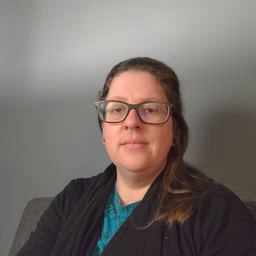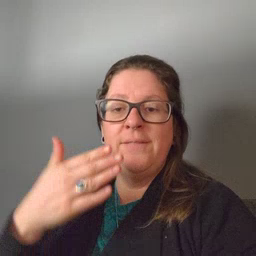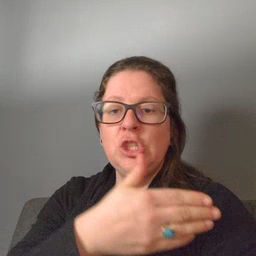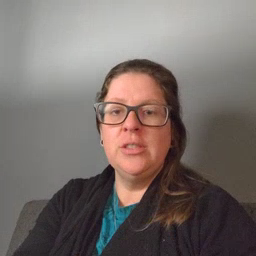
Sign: fish